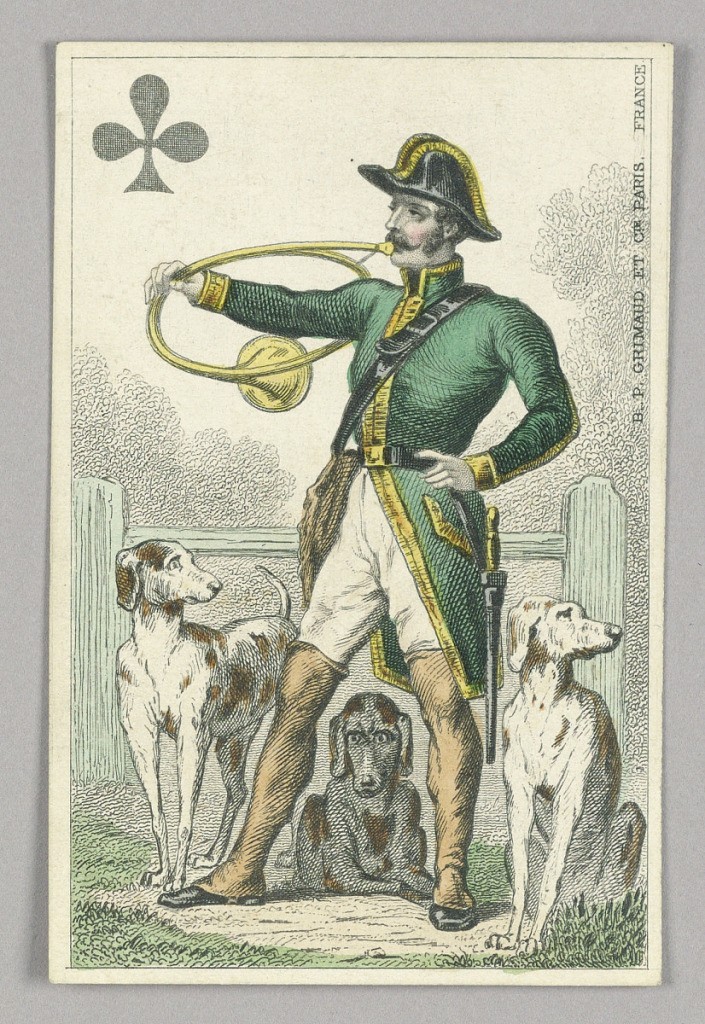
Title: French Huntsman, Jack of Clubs from Set of "Jeu Imperial–Second Empire–Napoleon III" Playing Cards
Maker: B.P. Grimaud, Paris, France
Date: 1858
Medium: Lithograph on glazed paper
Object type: Playing Card
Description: French Huntsman, Jack of Clubs from Set of "Jeu Imperial-Second Empire-Napoleon III" Playing Cards.